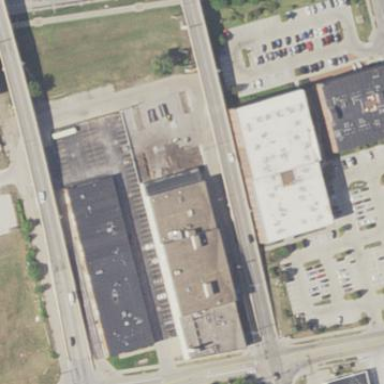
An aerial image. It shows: Building that serves as storage rental shop.